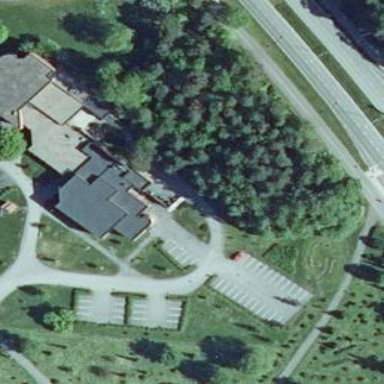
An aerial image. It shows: Building that is place of worship.